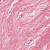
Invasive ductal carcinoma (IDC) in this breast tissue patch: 0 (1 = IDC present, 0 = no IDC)